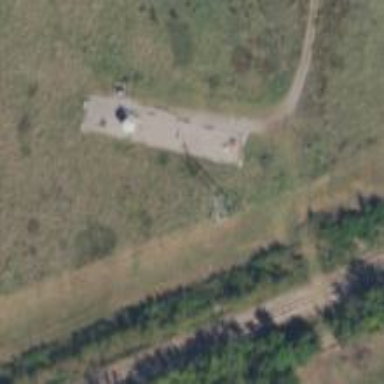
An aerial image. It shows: Power tower.